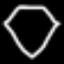
Label: diamond